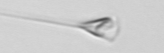
Label: Asterionellopsis_glacialis